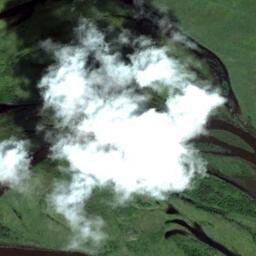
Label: cloud